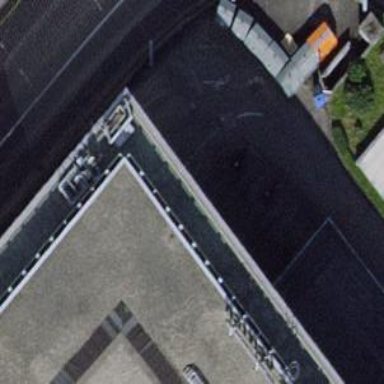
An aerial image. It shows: Parking entrance.